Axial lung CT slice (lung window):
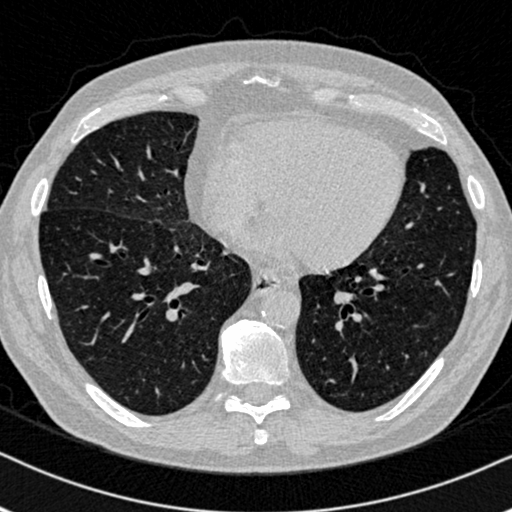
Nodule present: no